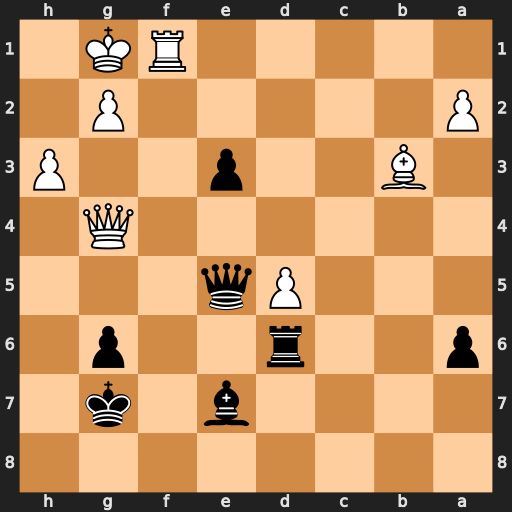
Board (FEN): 8/4b1k1/p2r2p1/3Pq3/6Q1/1B2p2P/P5P1/5RK1
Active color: b
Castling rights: -
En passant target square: -
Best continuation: e2 Re1 Rf6 Qxe2 Bc5+ Kh1 Qg3 Qe5 Qxe5